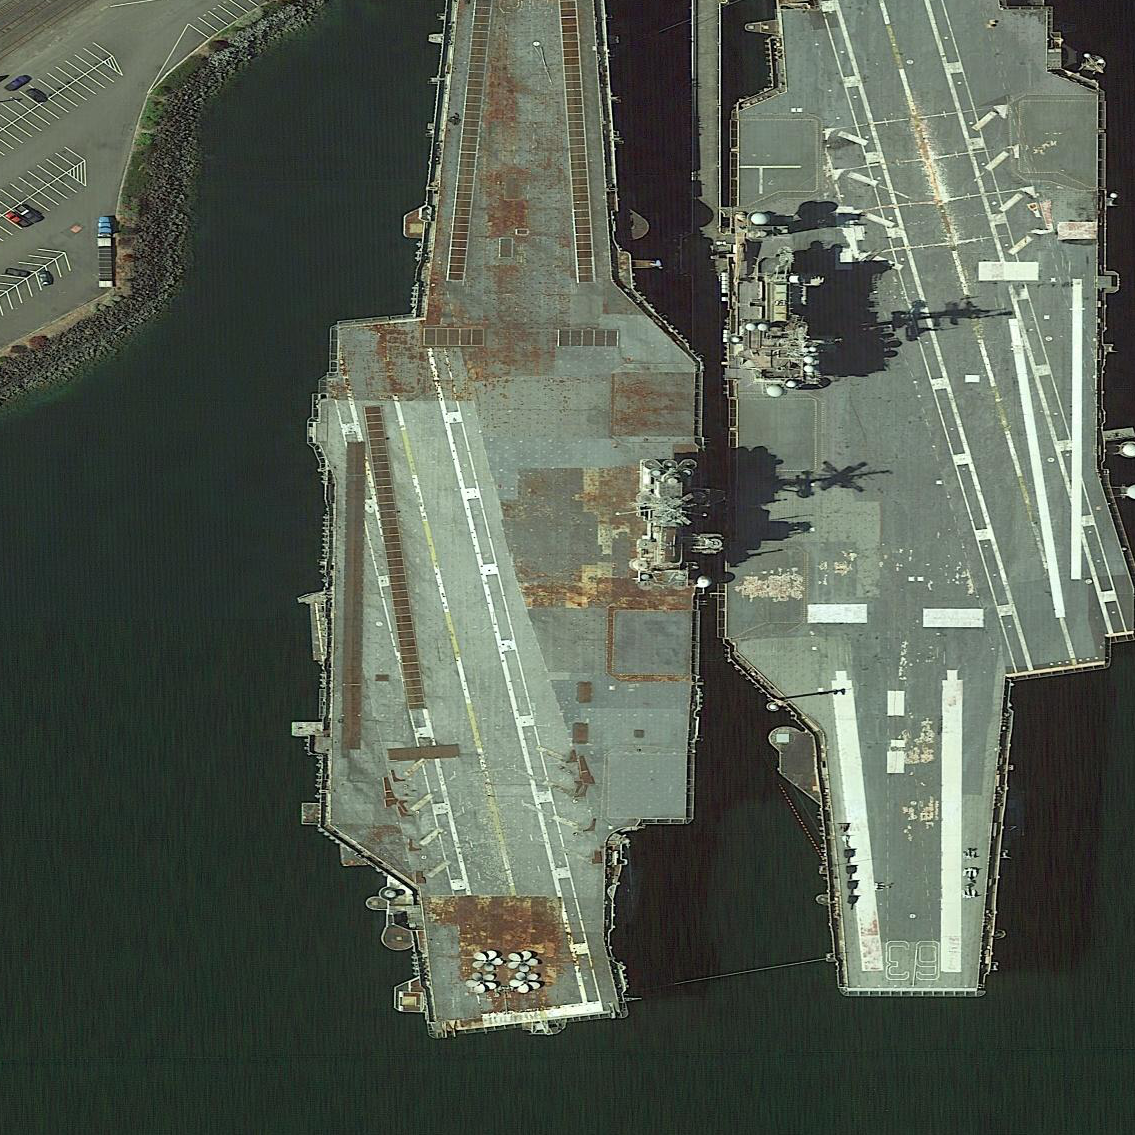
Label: aircraft_carrier